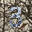
Label: 3